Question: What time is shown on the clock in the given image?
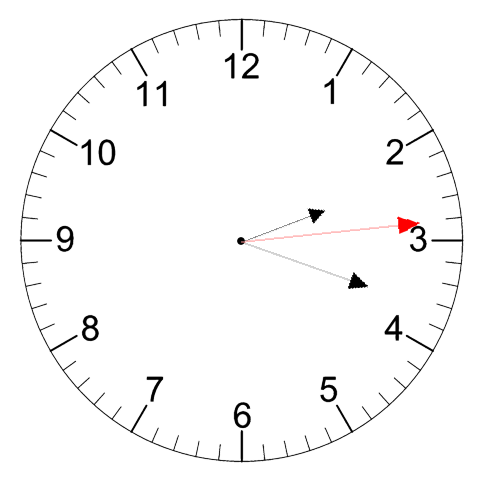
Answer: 02:18:14